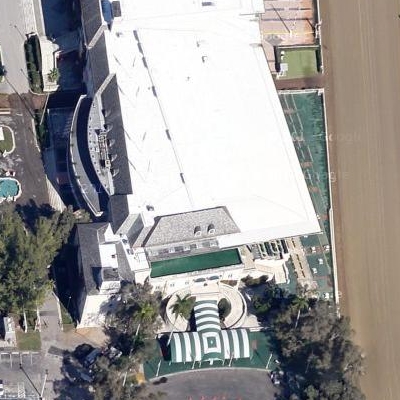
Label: Industry